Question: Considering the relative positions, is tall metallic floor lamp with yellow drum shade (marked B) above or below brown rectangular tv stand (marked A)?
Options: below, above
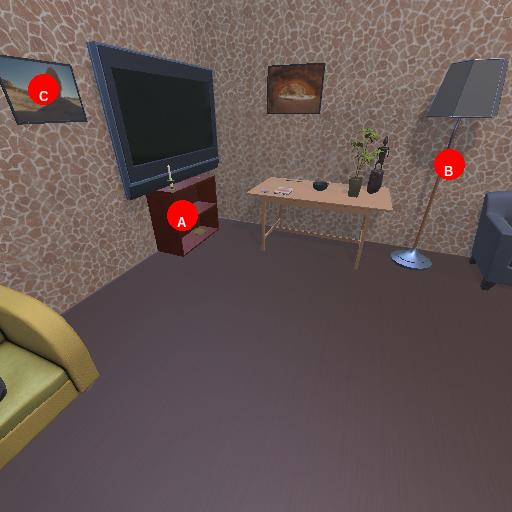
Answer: below